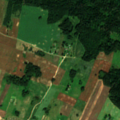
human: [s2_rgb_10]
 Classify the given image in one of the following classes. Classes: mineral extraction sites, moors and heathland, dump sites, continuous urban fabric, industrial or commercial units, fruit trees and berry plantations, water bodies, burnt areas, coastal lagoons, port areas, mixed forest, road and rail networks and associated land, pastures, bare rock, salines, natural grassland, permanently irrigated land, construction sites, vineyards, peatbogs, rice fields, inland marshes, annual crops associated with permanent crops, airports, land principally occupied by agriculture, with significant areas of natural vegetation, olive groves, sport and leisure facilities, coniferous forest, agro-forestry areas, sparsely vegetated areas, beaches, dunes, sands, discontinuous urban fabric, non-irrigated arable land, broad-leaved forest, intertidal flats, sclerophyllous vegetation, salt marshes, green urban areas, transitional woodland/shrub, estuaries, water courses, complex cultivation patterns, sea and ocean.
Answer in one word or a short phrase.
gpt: non-irrigated arable land, complex cultivation patterns, land principally occupied by agriculture, with significant areas of natural vegetation, mixed forest